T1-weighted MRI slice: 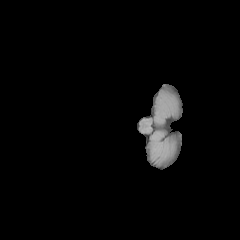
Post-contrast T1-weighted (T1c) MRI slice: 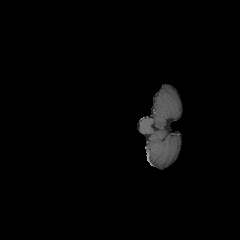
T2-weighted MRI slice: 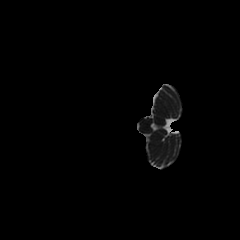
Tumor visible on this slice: no